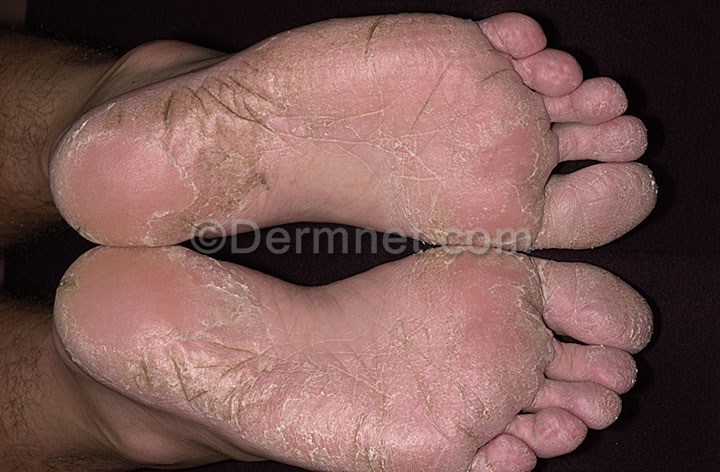
Disease: Eczema Photos